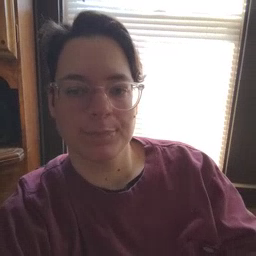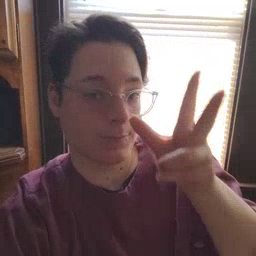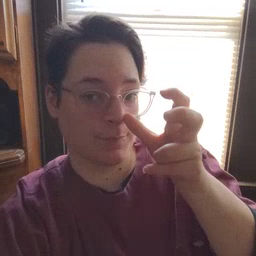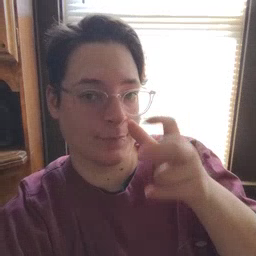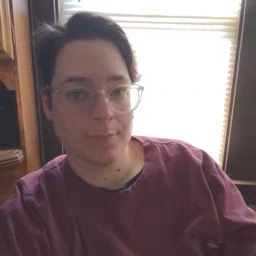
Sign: bug